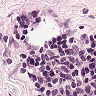
Metastatic tissue present: no